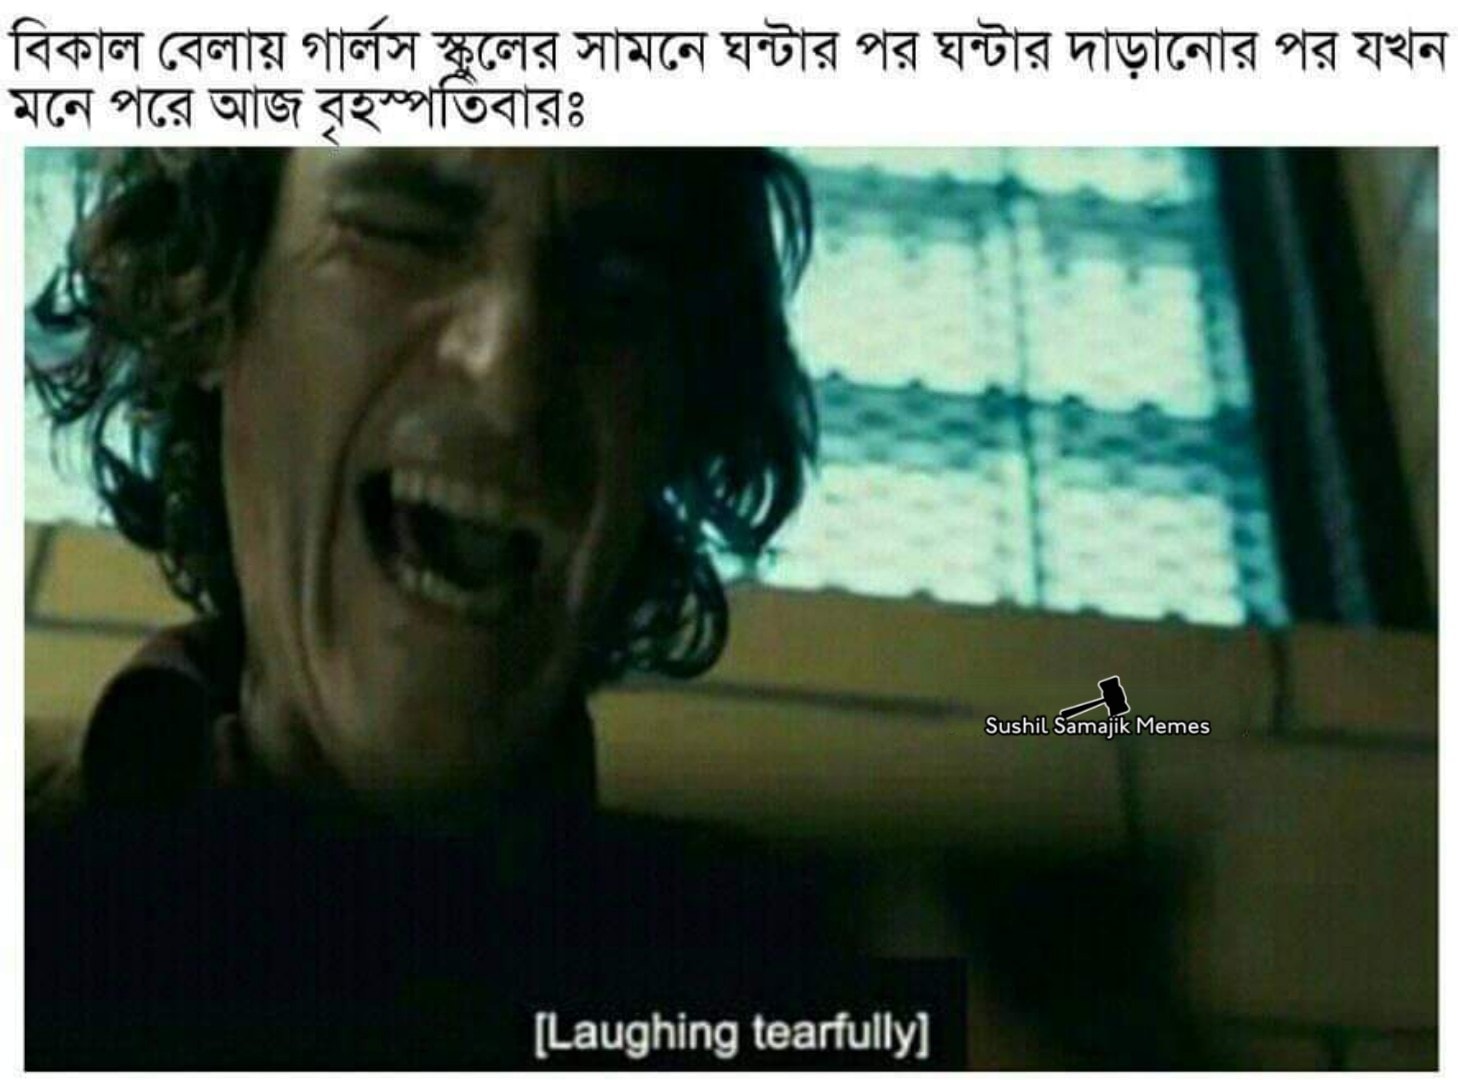
Caption: বিকাল বেলায় গার্লস স্কুলের সামনে ঘন্টার পর ঘন্টা দাড়ানোর পর যখন মনে পরে আজ বৃহস্পতিবারঃ    [Laughing tearfully]
Label: non-hate